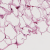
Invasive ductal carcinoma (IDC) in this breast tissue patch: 0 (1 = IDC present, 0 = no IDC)